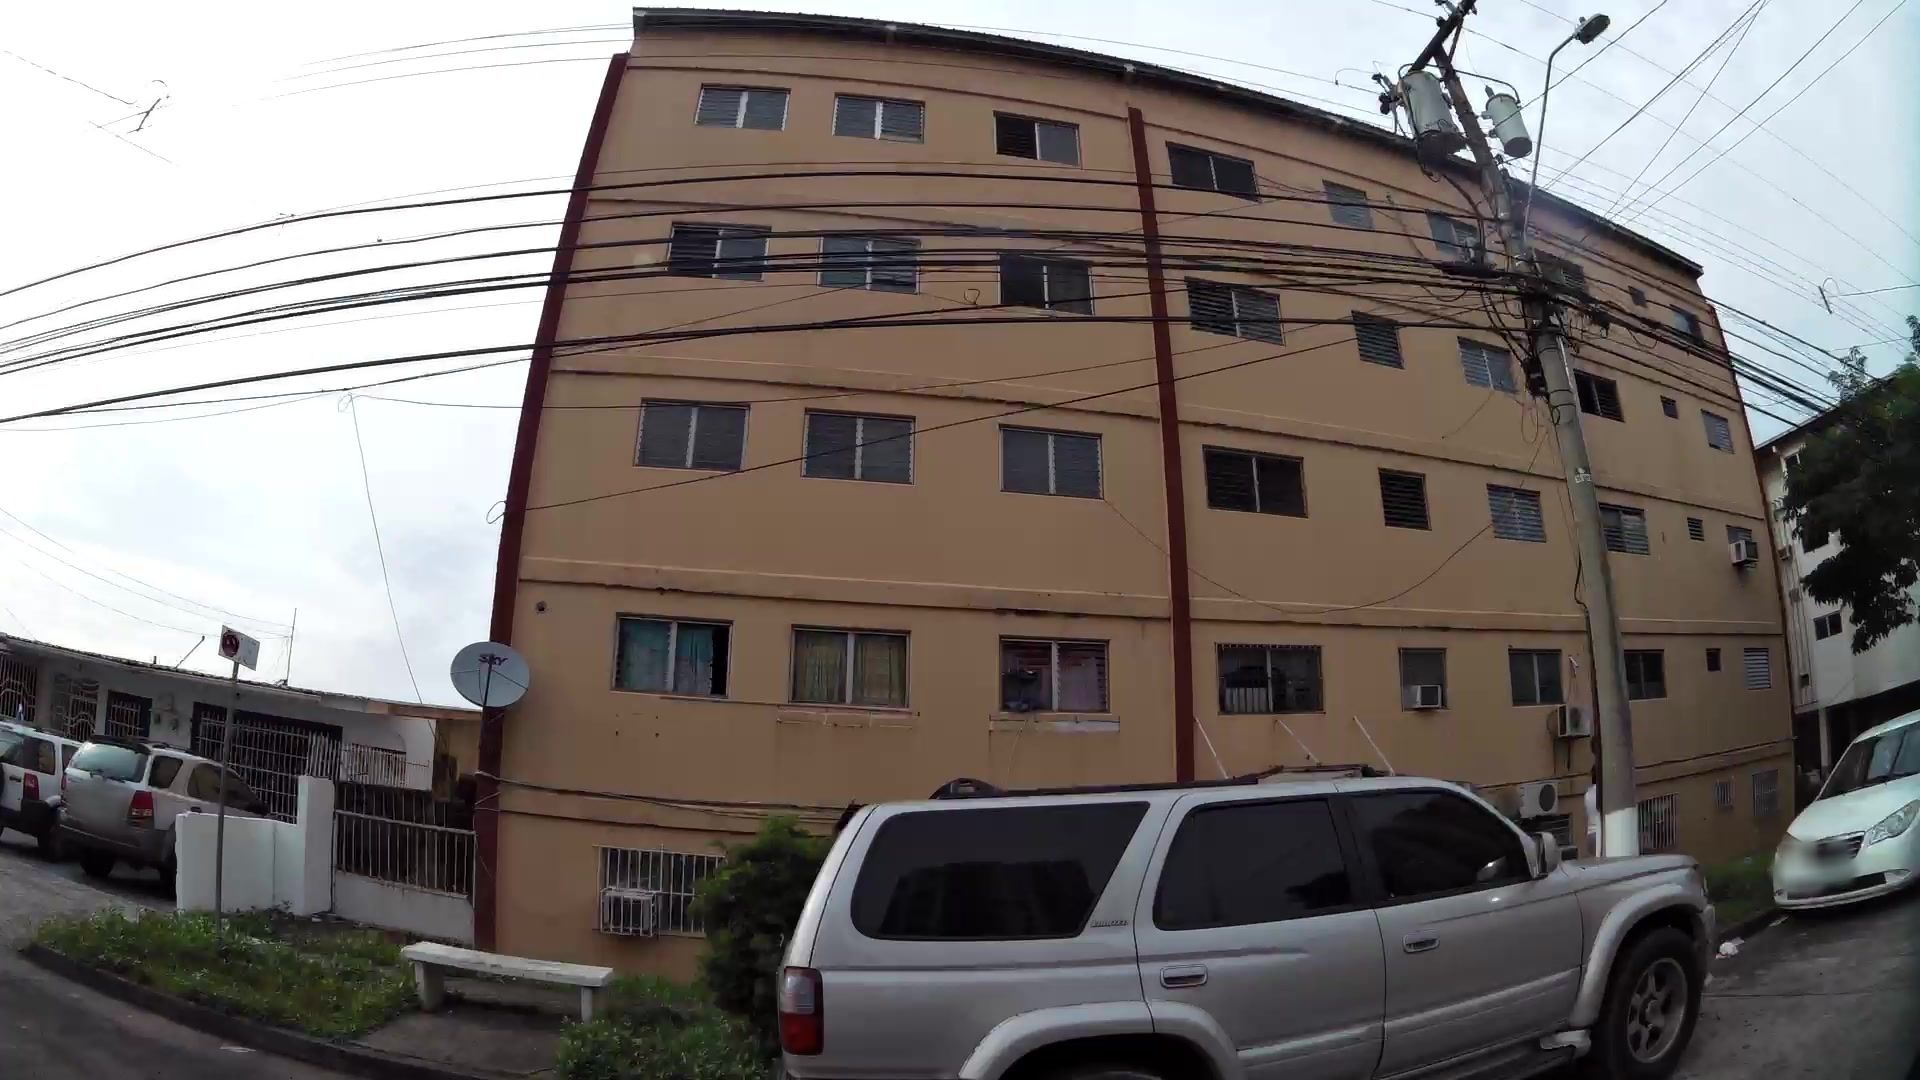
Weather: snowy
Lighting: day
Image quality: good
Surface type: driving surface
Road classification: residential
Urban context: urban centre
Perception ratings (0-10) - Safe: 2.73, Lively: 6.89, Beautiful: 2.87, Boring: 7.48, Depressing: 4.08, Wealthy: 5.29